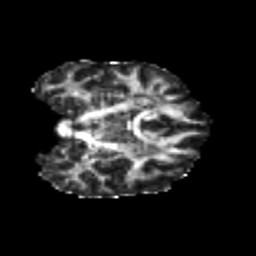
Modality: FA
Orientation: coronal
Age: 24
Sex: female
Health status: healthy
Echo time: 0.074 s